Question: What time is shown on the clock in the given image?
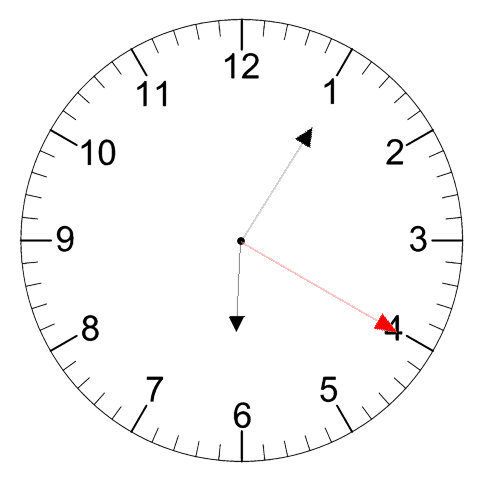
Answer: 06:05:20